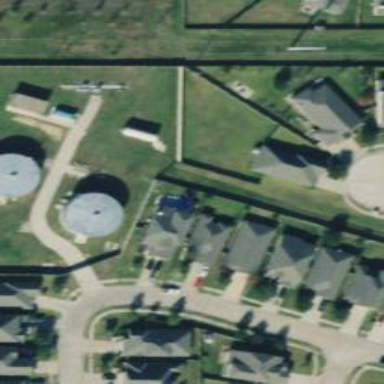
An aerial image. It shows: Storage tank with man-made structure.